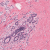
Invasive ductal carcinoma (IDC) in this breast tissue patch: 0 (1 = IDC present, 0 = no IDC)